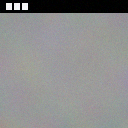
Screen state: on